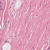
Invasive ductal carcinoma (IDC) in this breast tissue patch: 0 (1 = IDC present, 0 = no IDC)